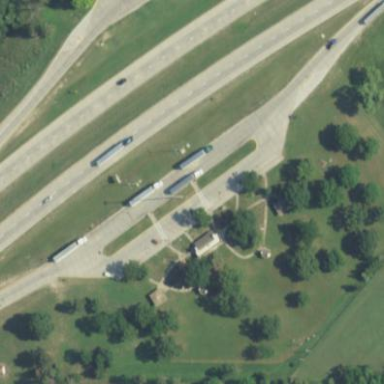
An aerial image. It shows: Rest area on the road.